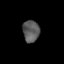
Tissue: prostate
Cell type: T cells
Senescence score: 0.345
Nuclear area (px): 355
Mean DAPI intensity: 90.425